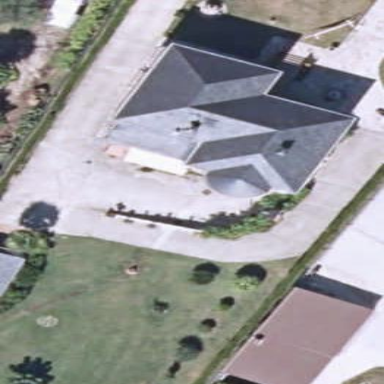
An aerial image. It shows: Simple and straightforward house.